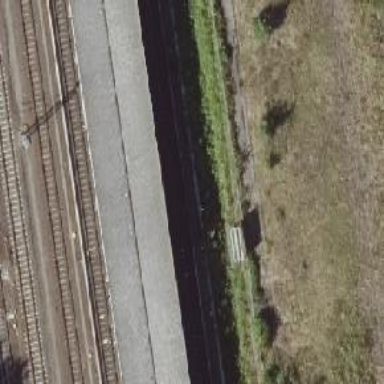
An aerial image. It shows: Railway signal.